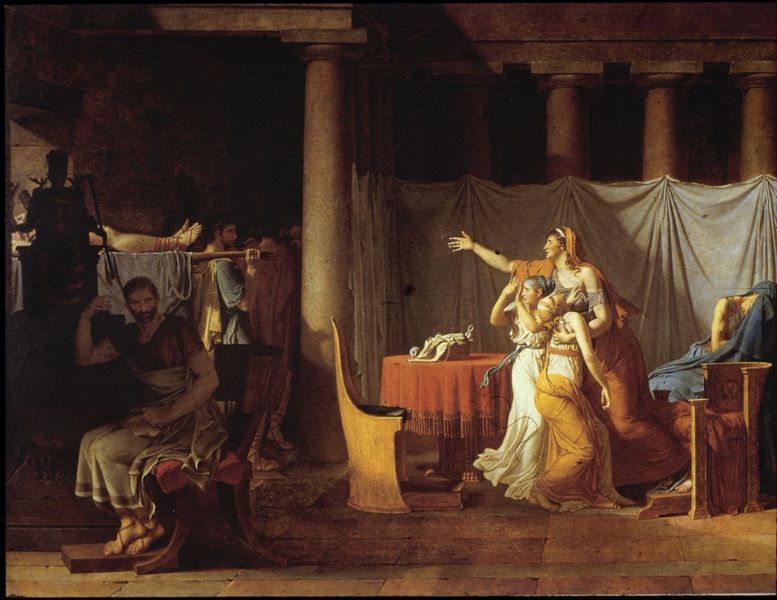
Titel: Les licteurs rapportant à Brutus les corps de ses fils, Die Liktoren bringen Brutus die Leichen seiner Söhne zurück
Künstler: Jacques Louis David
Standort: Paris
Institution: Musée du Louvre
Schlagwörter: blau, dunkel, gemälde, gruppe, hand, körper, mann, nackt, rubens, schatten, weiß, frauen, gelb, menschen, mädchen, ocker, sitzen, braun, frau, geste, grau, hell, hintergrund, holz, kleid, kleider, köpfe, licht, männer, nacht, orange, raum, schwarz, stuhl, stühle, säule, säulen, tisch, tür, zimmer, gebäude, haus, rot, tuch, malerei, bart, arm, bärtig, entsetzen, historie, leiche, leinen, mensch, mord, sockel, stein, steine, tod, tot, toter, tragen, trauer, vollbart, innenraum, tischdecke, vorhang, öl, sonne, boden, dunkelheit, fransen, sessel, stoff, stoffe, kind, personen, person, theater, brunnen, kinder, statue, beine, füße, liegen, lehne, sitz, fußboden, jungen, trage, krieg, querformat, sinken, treppe, könig, thron, witwe, diele, atelier, stufe, bretter, sandalen, laken, plinthe, junge, tor, schwestern, eingang, kolonnade, blut, antike, fuss, weinen, brett, fliesen, trohn, fliese, kachel, kacheln, kapitelle, kapitell, römer, liege, verzweiflung, beerdigung, werkstatt, pforte, bahre, antik, leid, leiden, griechisch, priester, prozession, basis, dorisch, fließen, aufgebahrt, trauern, klassik, ohnmacht, töchter, träger, klagen, römisch, geburt, säulengang, trösten, abakus, basen, saulen, dorika, kummer, verhüllen, blutig, verhangen, klage, totenbahre, brutus, barre, trauerzug, abgeteilt, dienel, keine basis, totentrage, operation, fraqua, wehkalgen, tempüel, mann7frau, tisch7fliesen